Field crop: maize
Growth stage: 2
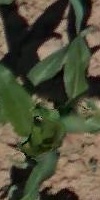
Species: maize